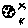
Label: moon